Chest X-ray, PA view. Patient: 49 years old, sex F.
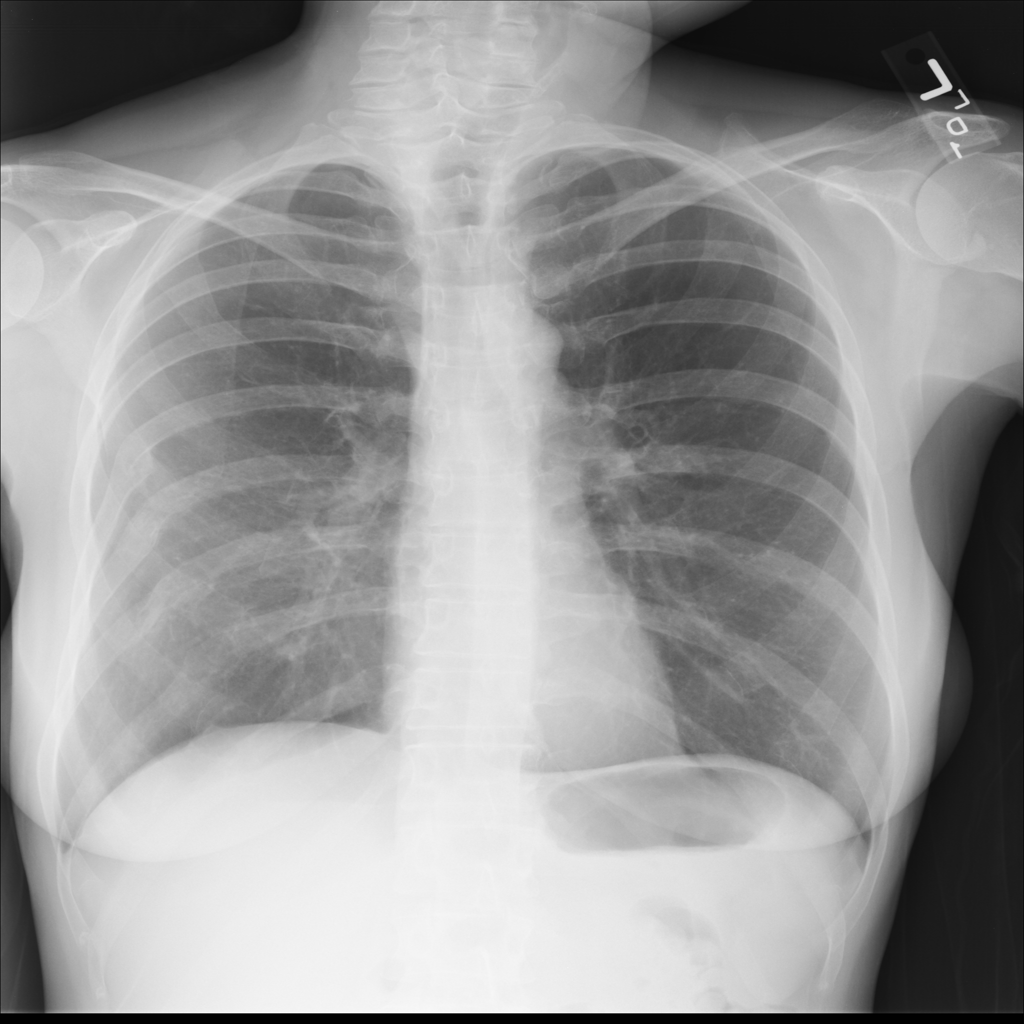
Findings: No Finding